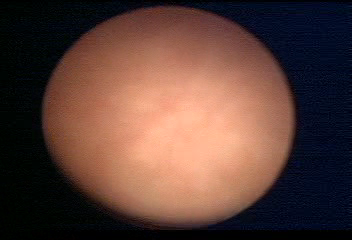
Modality: WLC
Class: Normal mucosa
Bladder cancer association: No